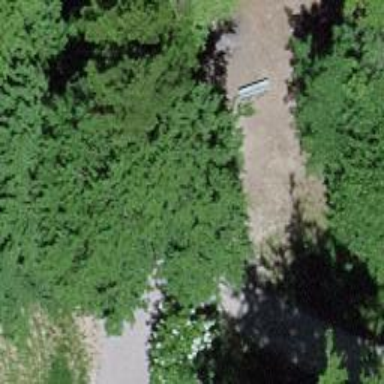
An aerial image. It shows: Bench.